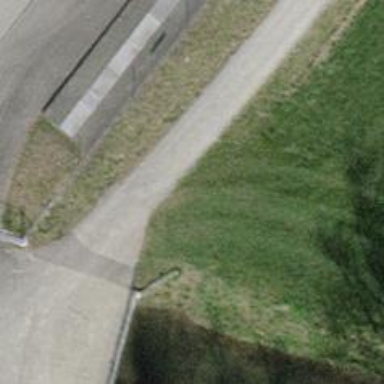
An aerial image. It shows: Paved track running over bridge with grade1 tracktype.